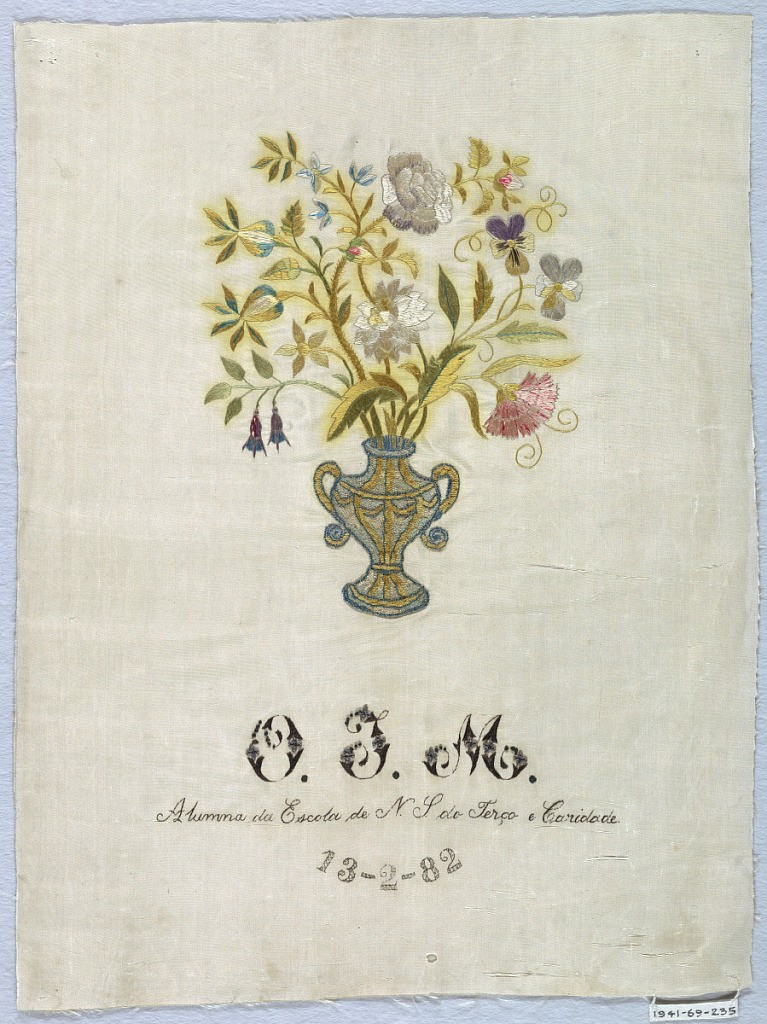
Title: Sampler
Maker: O.T.M.
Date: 1782
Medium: silk and metal wrapped-silk thread embroidery, silk foundation Technique: satin, stem, split, knot, and bullion stitches on plain weave
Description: A vase of flowers and the inscription "O.T.M. Alumna da Escola de N S do Terço e Caridade 13-2-82" (Alumna of the School of Our Lady of Charity)